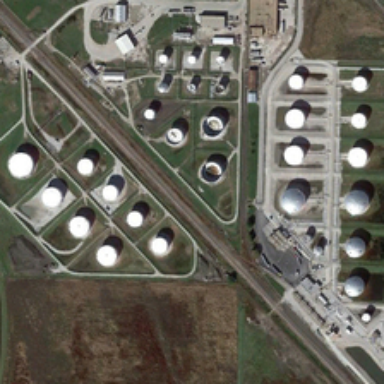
Many white storage tanks are surrounded by green meadows .